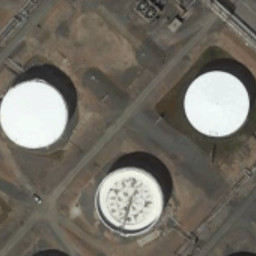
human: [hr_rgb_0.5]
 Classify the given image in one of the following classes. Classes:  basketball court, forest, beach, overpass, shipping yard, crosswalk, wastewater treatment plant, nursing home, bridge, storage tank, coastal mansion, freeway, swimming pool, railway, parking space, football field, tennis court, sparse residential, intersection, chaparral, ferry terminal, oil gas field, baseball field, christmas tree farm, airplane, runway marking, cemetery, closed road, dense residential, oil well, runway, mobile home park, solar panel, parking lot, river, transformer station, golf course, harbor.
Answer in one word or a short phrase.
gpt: storage tank